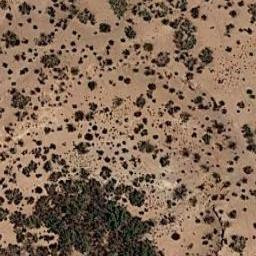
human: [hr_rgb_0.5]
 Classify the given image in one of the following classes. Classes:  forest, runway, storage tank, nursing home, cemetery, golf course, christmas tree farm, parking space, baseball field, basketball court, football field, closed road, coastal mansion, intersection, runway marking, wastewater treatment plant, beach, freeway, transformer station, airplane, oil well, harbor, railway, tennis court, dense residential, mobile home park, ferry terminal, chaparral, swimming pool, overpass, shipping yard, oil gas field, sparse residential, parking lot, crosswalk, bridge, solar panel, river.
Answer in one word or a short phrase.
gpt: chaparral